Interaction volume radius: 5 \u00c5
Interaction volume height: 15 \u00c5
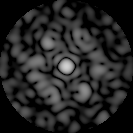
Disorder parameter: 0.6718